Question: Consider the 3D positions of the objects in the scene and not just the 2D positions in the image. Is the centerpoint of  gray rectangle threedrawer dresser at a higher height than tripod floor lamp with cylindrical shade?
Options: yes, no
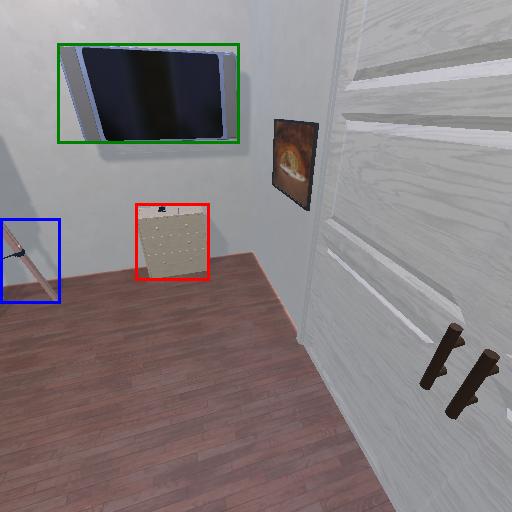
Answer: yes